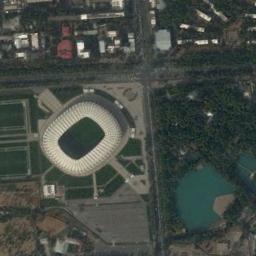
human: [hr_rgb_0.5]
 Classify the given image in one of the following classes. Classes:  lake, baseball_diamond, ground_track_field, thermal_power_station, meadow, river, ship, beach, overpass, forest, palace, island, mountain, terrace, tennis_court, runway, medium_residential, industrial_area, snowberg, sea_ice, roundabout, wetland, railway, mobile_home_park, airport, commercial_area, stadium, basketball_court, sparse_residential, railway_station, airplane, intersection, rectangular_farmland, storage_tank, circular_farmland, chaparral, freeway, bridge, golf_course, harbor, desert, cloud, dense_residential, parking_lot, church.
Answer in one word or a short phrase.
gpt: stadium